Question: I have a problem. I load a swf in a web view. My code look like this:
'''
swf = new File(Config.FOLDER_DATA + msg.contenu_message);
uri = Uri.fromFile(swf);
web.getSettings().setPluginState(PluginState.ON);
web.getSettings().setJavaScriptEnabled(true);
web.getSettings().setAllowFileAccess(true);
web.setWebViewClient(new Web());
web.loadUrl(uri.toString());
'''
Every damn time I have a lot of errors for no reason. The flash loads and works but these errors take all my debug page and I can't see real errors who block me. And maybe this is a real error who will block me later.
I can't get past the whole error code (thanks Eclipse logcat for an easy copy paste so I link an image of the log)
Any way to remove it or what do I need to change?

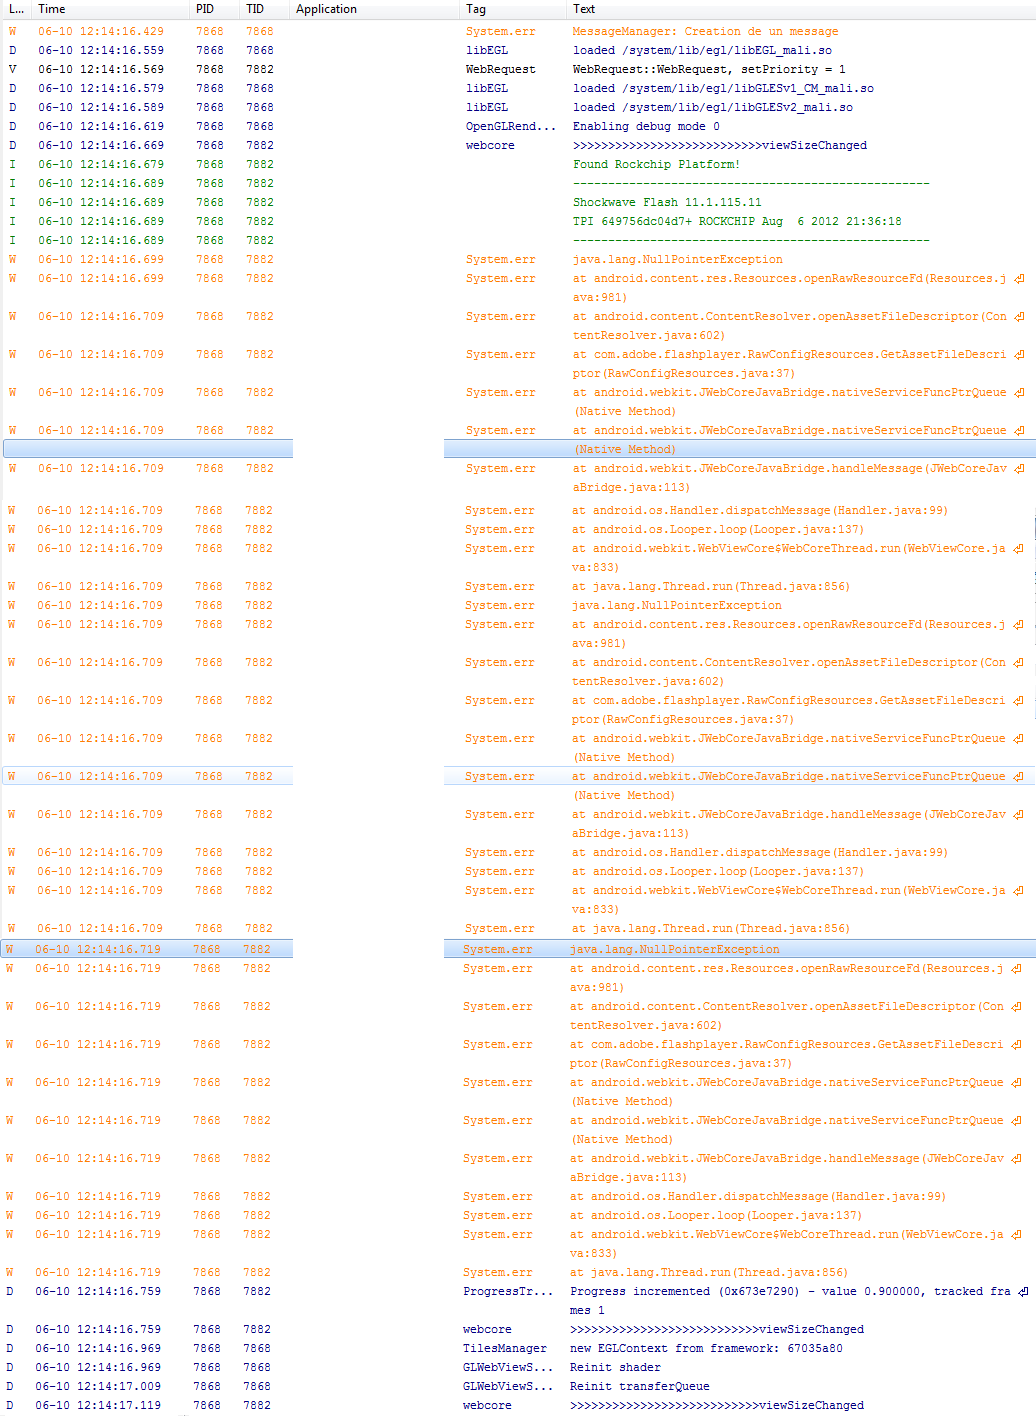
Answer: Apparently the flash plugin given by the constructor was the problem.
I uninstall it and installe the official apk flash 11 ics.
And since i have no more error